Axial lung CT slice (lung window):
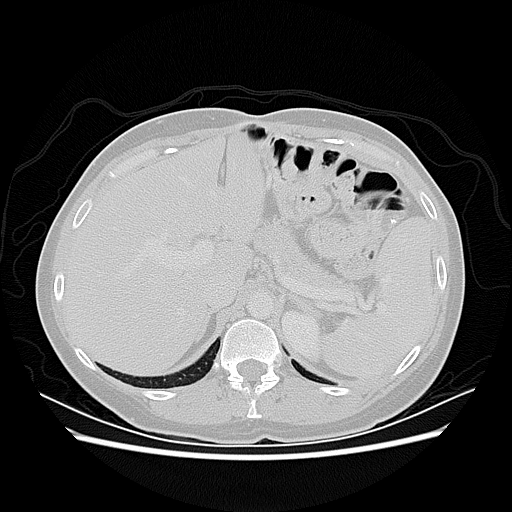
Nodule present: no